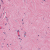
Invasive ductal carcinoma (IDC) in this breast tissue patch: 1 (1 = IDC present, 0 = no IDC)